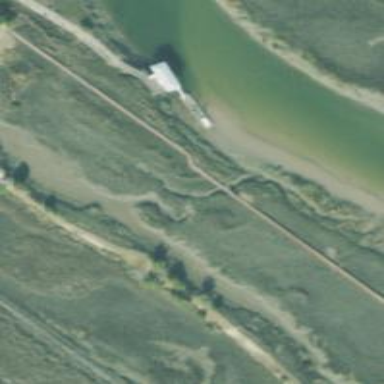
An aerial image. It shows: Man-made pier.